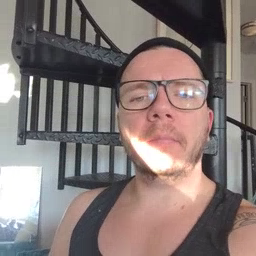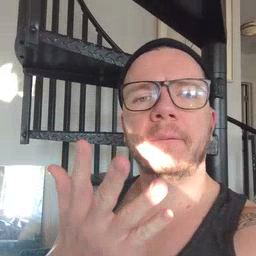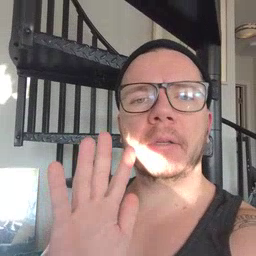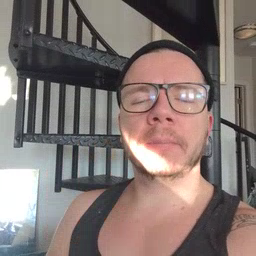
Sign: finish